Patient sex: F
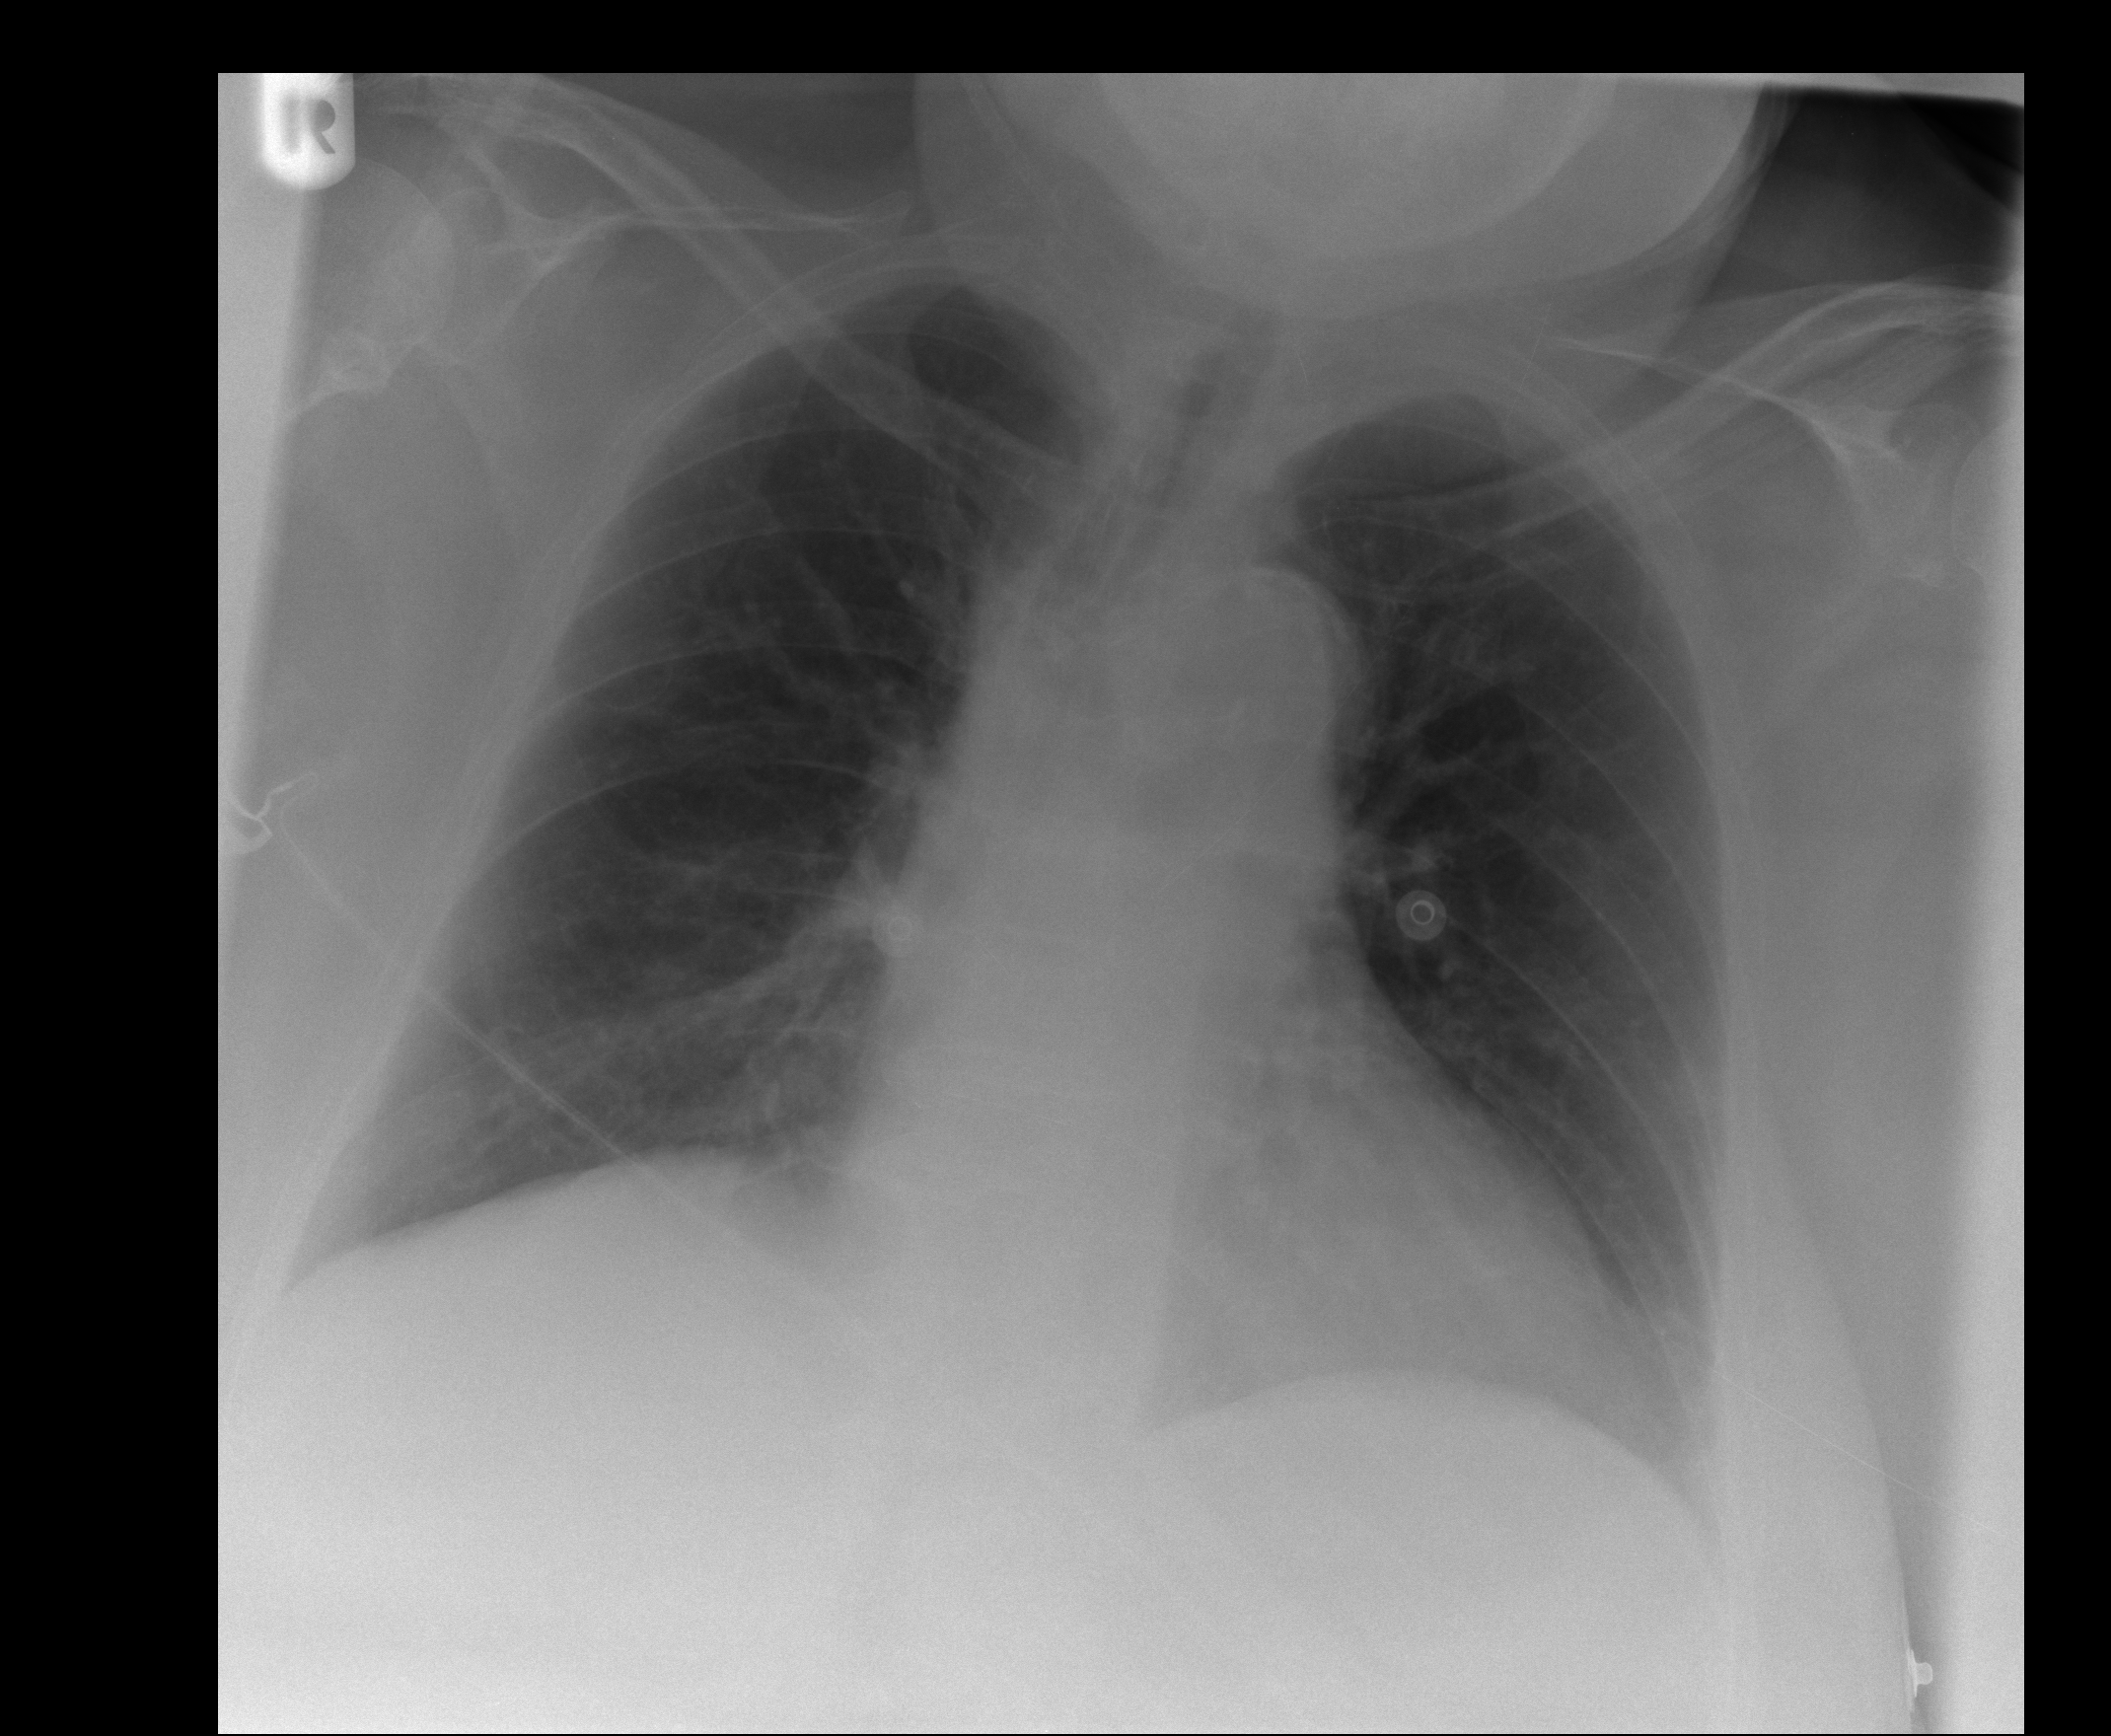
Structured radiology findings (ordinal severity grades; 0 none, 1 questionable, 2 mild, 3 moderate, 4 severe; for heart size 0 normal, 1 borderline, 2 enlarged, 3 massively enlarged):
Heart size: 1
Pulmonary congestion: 1
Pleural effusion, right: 1
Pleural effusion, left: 1
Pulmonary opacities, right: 0
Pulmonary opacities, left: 0
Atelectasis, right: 1
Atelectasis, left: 1